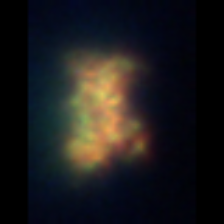
Taxon: Unknown_detritus
Group: Unknown